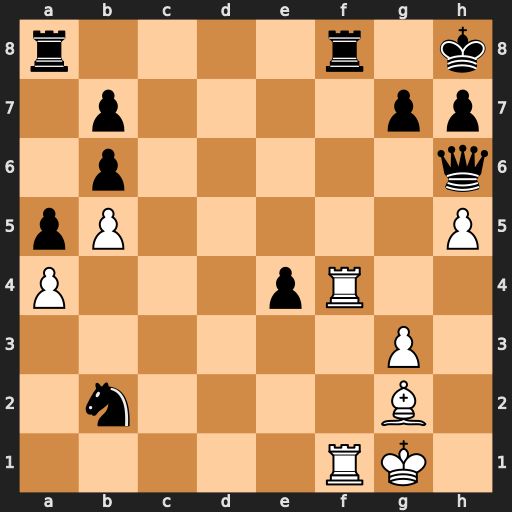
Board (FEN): r4r1k/1p4pp/1p5q/pP5P/P3pR2/6P1/1n4B1/5RK1
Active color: w
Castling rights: -
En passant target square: -
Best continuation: Rxf8+ Rxf8 Rxf8#